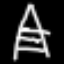
Label: The Eiffel Tower